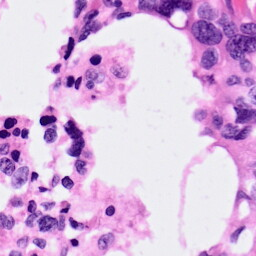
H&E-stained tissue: Pancreatic